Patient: sex F, age 52
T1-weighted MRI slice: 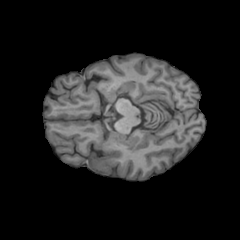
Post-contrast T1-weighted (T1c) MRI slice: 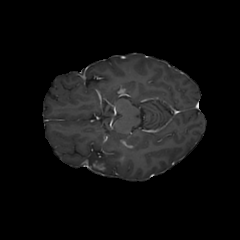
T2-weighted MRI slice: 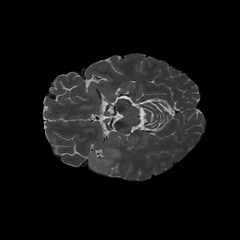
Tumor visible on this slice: yes
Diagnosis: Glioblastoma, IDH-wildtype
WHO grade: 4